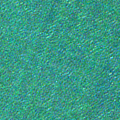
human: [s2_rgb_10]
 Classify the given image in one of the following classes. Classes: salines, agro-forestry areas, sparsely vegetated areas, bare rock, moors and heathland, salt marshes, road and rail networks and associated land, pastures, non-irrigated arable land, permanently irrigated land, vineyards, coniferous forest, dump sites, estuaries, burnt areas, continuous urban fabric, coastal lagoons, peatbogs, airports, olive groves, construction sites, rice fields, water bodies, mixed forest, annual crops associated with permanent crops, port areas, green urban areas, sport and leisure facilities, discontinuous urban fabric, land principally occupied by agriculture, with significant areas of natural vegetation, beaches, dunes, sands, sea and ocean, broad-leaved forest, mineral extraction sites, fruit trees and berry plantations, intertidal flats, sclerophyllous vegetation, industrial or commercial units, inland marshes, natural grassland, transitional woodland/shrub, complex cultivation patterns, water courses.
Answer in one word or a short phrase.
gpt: sea and ocean